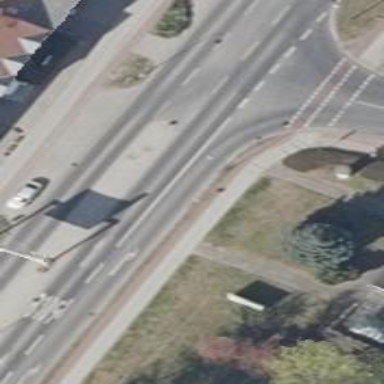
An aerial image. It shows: Primary road with asphalt surface.